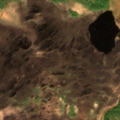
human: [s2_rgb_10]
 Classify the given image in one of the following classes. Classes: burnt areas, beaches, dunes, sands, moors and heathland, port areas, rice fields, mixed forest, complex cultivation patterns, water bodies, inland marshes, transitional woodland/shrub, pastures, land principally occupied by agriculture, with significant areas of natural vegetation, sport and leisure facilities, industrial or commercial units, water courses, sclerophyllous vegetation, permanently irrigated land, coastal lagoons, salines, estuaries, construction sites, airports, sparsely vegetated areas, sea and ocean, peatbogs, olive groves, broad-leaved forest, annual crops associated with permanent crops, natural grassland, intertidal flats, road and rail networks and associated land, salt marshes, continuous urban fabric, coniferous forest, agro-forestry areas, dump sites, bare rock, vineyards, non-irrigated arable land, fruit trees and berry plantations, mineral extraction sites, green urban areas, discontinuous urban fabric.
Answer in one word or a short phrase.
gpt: mixed forest, peatbogs